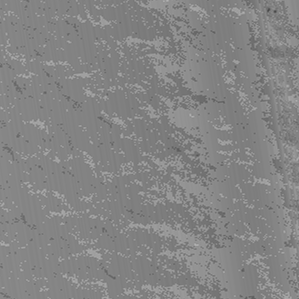
Label: frost